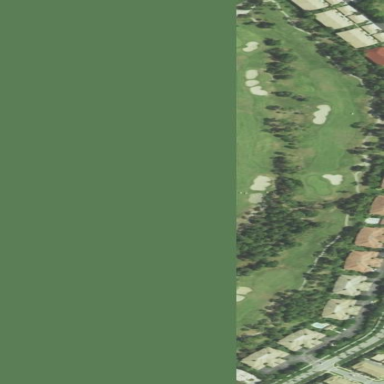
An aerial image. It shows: Designated golf cartpath along service road.